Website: home-depot
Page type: address-validator
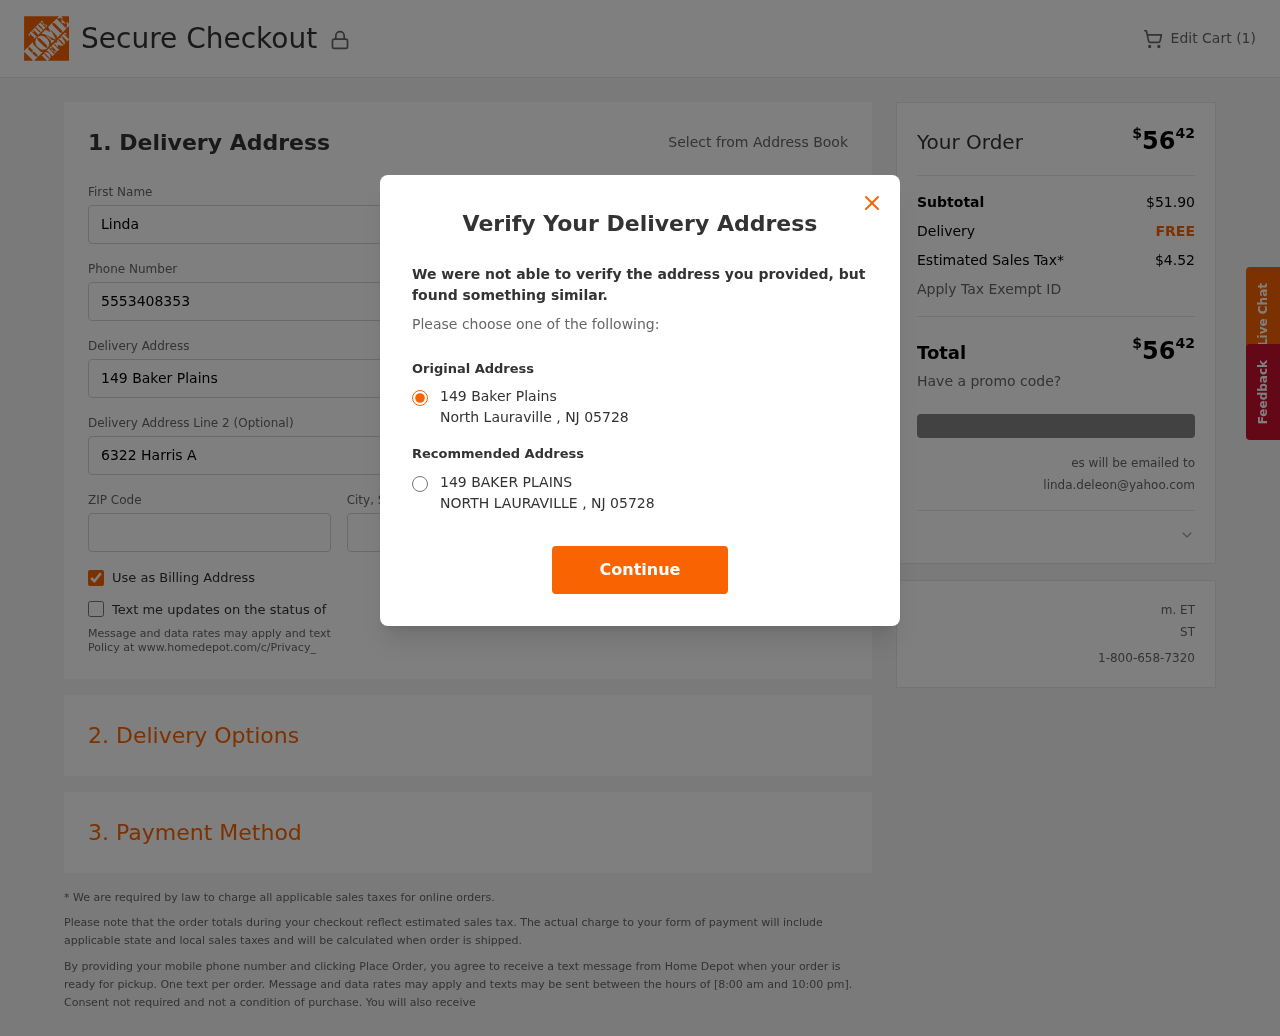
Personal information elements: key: PII_CITY
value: North Lauraville
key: PII_EMAIL
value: linda.deleon@yahoo.com
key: PII_POSTCODE
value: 05728
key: PII_STATE_ABBR
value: NJ
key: PII_STREET
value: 149 Baker Plains
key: PII_FIRSTNAME
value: Linda
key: PII_LASTNAME
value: Deleon
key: PII_PHONE
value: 5553408353
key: PII_STREET2
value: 6322 Harris Avenue Suite 606
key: PII_CITY_STATE
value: North Lauraville, NJ
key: PII_STREET_ALT
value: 149 BAKER PLAINS
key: PII_CITY_ALT
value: NORTH LAURAVILLE
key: PII_POSTCODE_FULL
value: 05728
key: PII_POSTCODE_NUMERIC
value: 5728
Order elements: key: ORDER_NUM_ITEMS
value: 1
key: ORDER_TOTAL
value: $5642
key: ORDER_SUBTOTAL
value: $51.90
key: ORDER_SHIPPING_COST
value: FREE
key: ORDER_TAX
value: $4.52